Interaction volume radius: 5 \u00c5
Interaction volume height: 10 \u00c5
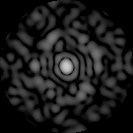
Disorder parameter: 0.7954